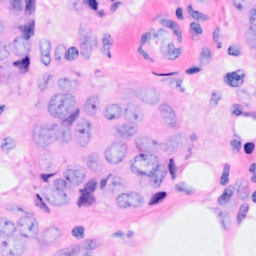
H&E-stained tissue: Breast